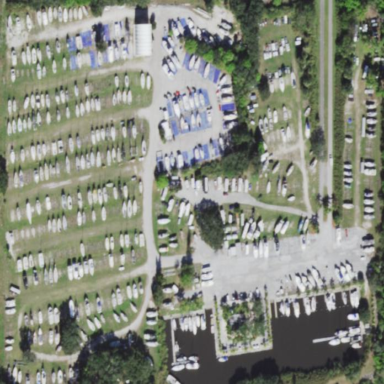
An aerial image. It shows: Boat storage area.